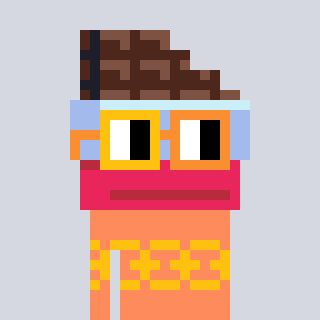
a pixel art character with square yellow and orange glasses, a chocolate-shaped head and a peachy-colored body on a cool background